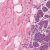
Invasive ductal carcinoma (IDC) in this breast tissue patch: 0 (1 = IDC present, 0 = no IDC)